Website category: book
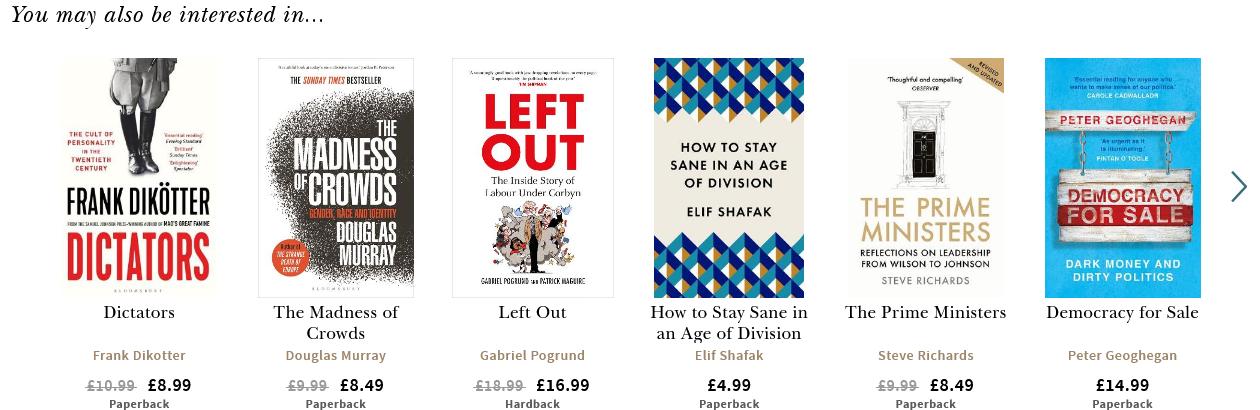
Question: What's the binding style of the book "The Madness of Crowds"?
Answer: Paperback

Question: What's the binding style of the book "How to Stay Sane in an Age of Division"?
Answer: Paperback

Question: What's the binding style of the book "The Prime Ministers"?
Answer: Paperback

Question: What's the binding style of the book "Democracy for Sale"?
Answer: Paperback

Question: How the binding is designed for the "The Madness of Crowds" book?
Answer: Paperback

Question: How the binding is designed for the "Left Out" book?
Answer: Hardback